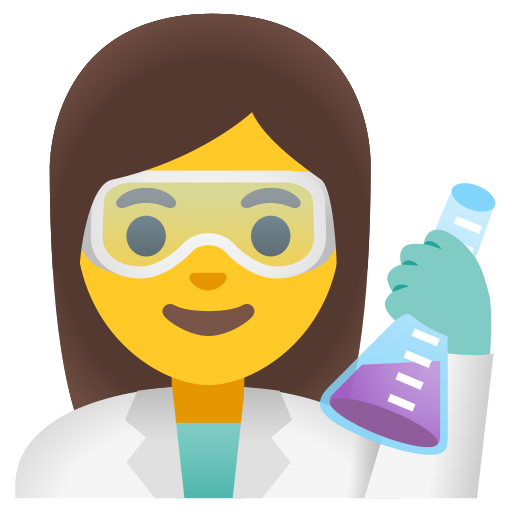
Emoji: 👩‍🔬